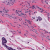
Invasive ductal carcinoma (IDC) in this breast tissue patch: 0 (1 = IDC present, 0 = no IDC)